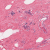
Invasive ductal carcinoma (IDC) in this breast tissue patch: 0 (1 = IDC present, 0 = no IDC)